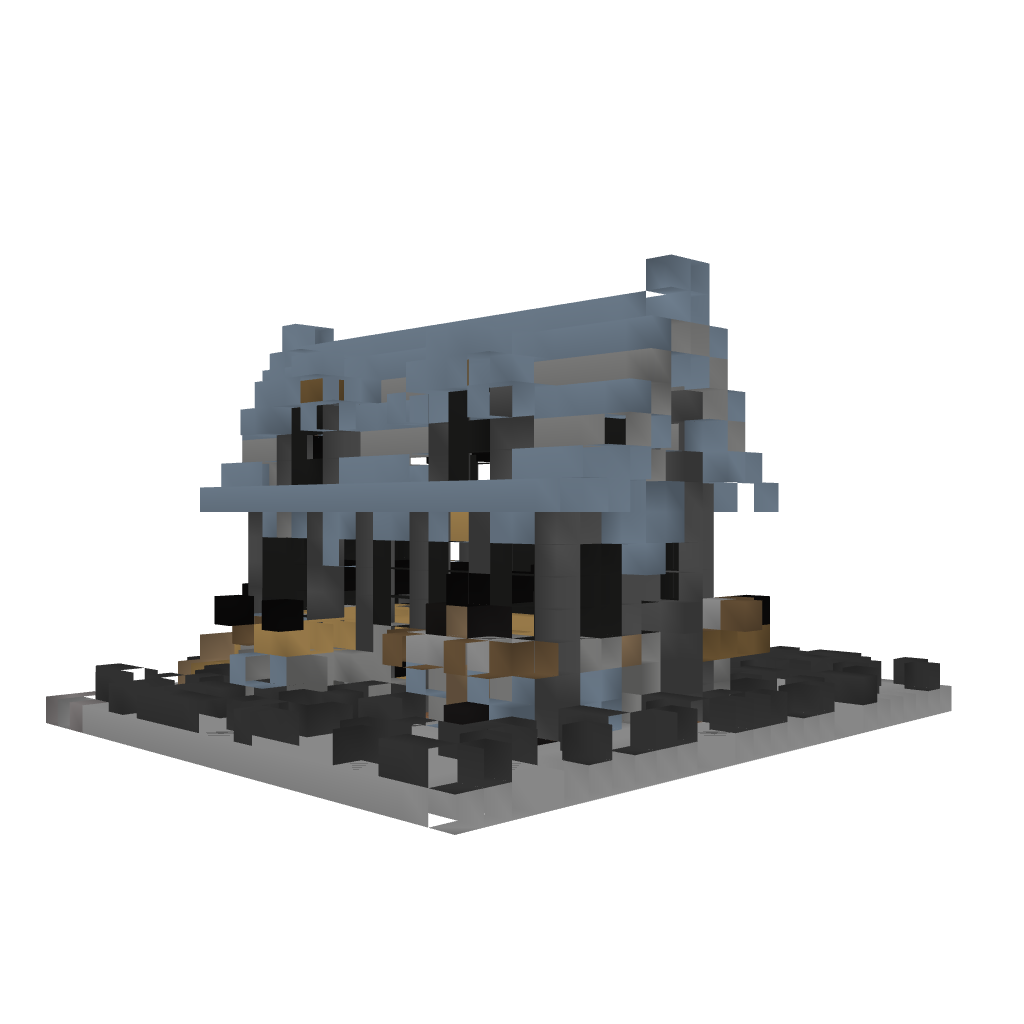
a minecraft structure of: Medieval House #1 by iEdgy